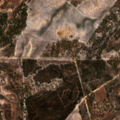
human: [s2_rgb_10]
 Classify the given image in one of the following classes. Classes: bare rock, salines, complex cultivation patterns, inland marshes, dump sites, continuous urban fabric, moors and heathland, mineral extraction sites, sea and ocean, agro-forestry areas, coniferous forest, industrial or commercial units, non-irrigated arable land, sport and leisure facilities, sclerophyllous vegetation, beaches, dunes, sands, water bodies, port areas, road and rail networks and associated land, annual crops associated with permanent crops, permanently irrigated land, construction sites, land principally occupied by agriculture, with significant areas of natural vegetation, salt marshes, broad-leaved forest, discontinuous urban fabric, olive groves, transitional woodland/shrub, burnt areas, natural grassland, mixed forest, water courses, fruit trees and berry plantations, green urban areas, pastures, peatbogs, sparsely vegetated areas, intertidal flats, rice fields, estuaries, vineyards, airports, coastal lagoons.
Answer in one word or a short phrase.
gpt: agro-forestry areas, broad-leaved forest, transitional woodland/shrub